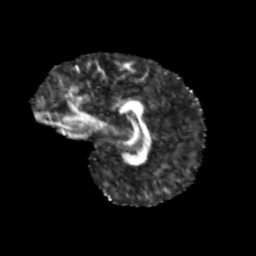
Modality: FA
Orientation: sagittal
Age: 10
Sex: female
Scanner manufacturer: siemens
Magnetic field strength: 3 T
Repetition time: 3.8 s
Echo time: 0.07 s